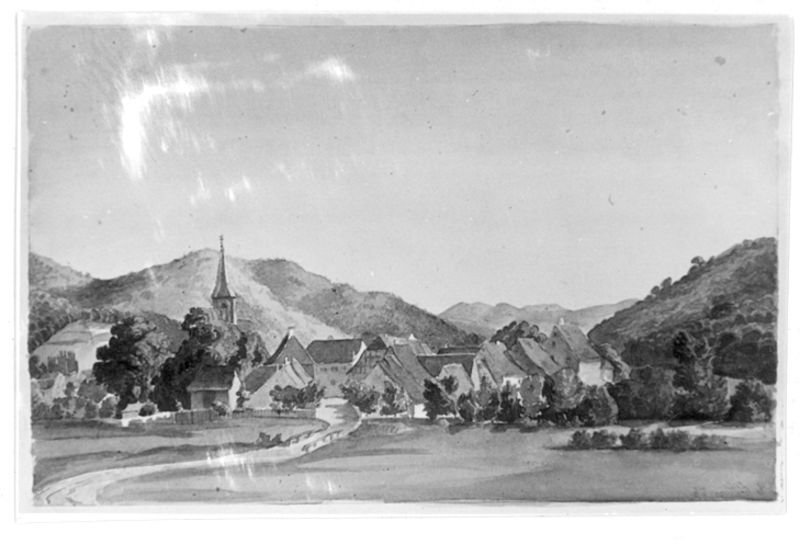
Titel: Schwarzwalddorf vor Bergrücken
Künstler: Emil Lugo
Standort: Karlsruhe
Institution: Staatliche Kunsthalle Karlsruhe
Schlagwörter: church, white, black, gray, grey, painting, windows, clouds, sky, hills, house, landscape, mountains, houses, roof, roofs, street, trees, village, forest, bushes, path, plants, road, way, paper, black and white, cross, bridge, town, still life, rural, valley, buildings, watercolor, watercolour, rooves, fields, chimney, chimneys, spire, steeple, what?, florest, f, land panorama, panorama with hills and houses, panorama with village, small village in hill surroundings, dr, rudolf